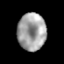
Tissue: prostate
Cell type: Myeloid cells
Senescence score: 0.3421
Nuclear area (px): 1040
Mean DAPI intensity: 160.848